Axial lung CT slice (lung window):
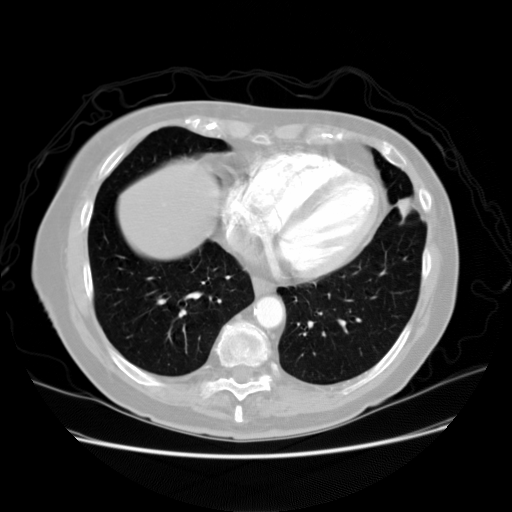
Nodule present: no